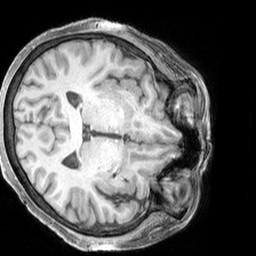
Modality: T1w
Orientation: axial
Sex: female
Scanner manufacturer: siemens
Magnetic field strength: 3 T
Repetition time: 2.3 s
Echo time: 0.00226 s